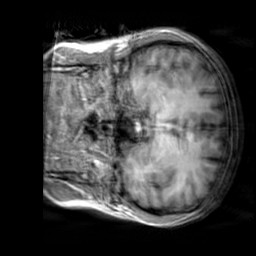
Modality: T1w
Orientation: coronal
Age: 25
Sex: female
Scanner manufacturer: siemens
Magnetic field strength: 3 T
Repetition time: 2.3 s
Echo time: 0.00303 s